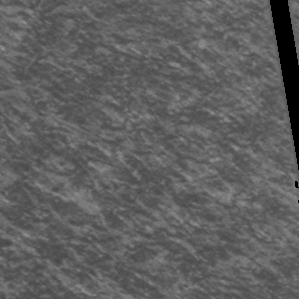
Label: frost